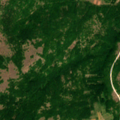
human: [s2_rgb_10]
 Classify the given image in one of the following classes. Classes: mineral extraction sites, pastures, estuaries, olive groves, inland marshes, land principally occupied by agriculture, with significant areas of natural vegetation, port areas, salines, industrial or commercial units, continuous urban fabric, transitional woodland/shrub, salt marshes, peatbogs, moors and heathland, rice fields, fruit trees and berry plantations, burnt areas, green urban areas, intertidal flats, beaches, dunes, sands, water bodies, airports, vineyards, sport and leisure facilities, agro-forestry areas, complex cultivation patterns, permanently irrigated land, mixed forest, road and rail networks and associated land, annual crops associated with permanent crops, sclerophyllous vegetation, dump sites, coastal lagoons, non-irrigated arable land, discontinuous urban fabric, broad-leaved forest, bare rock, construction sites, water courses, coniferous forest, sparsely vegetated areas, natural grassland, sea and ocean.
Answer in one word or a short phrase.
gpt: land principally occupied by agriculture, with significant areas of natural vegetation, broad-leaved forest, natural grassland